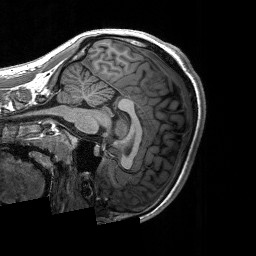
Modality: T1w
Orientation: sagittal
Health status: ill
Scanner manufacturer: siemens
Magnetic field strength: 3 T
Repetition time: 2.3 s
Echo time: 0.00226 s